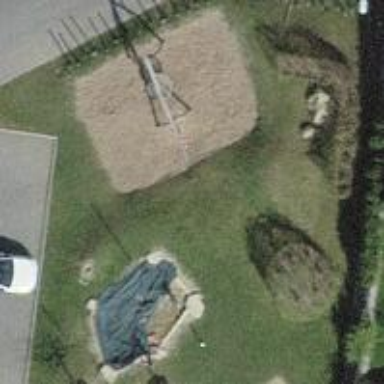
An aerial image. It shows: Playground area for leisure activities on the land.